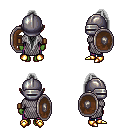
a pixel art fantasy rpg character, female body template, orc, green skin, chain mail, magenta pants, gray extra-long topknot hairstyle, metal helm, leather bracers, gold boots, shield, four views (front, back, left, right), 2x2 character sprite sheet, small pixel art, hard edges, no anti-aliasing